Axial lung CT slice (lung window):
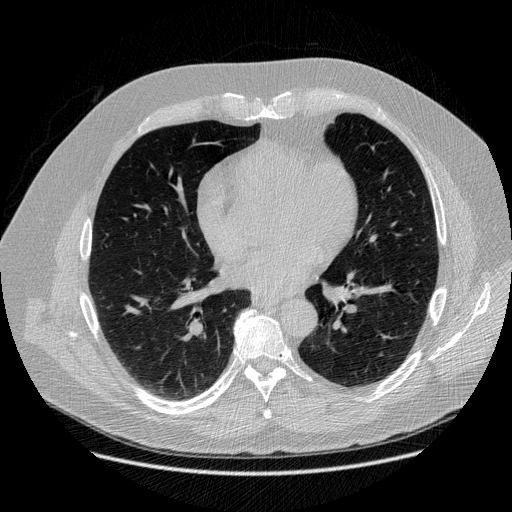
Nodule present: no